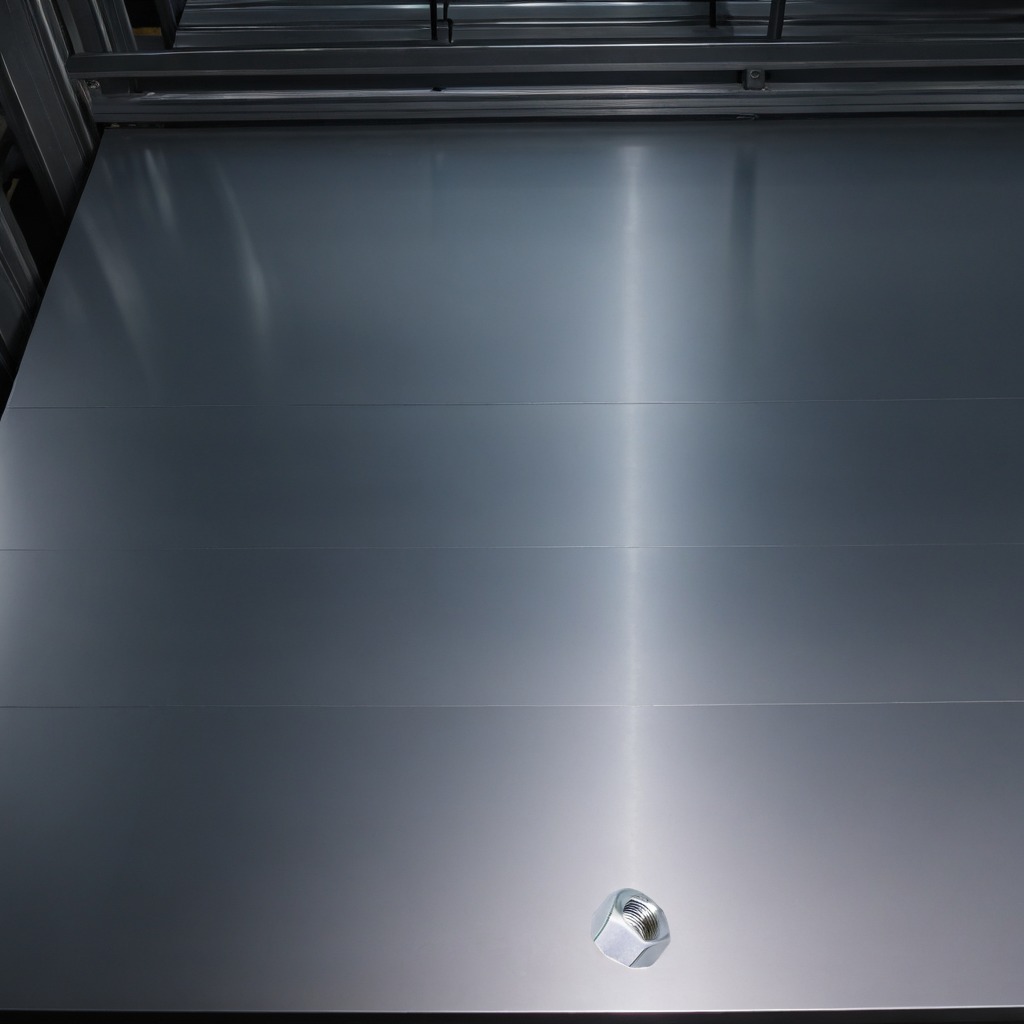
A metal nut is lying on the tabletop.